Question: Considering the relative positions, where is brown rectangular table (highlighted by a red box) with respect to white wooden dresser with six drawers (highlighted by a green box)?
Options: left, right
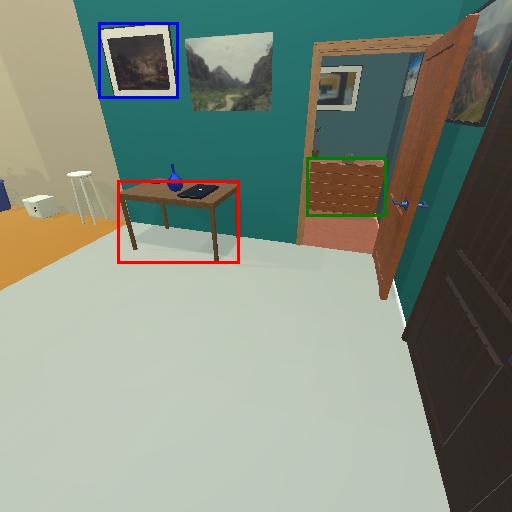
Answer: left